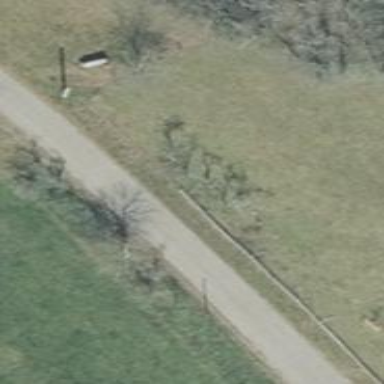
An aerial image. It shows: Minor power line.